Frequency: 75000
Velocity: 0,2325
Power: 48,7
Pulse duration: 0,0000001
Pass count: 1
Magnification: 10
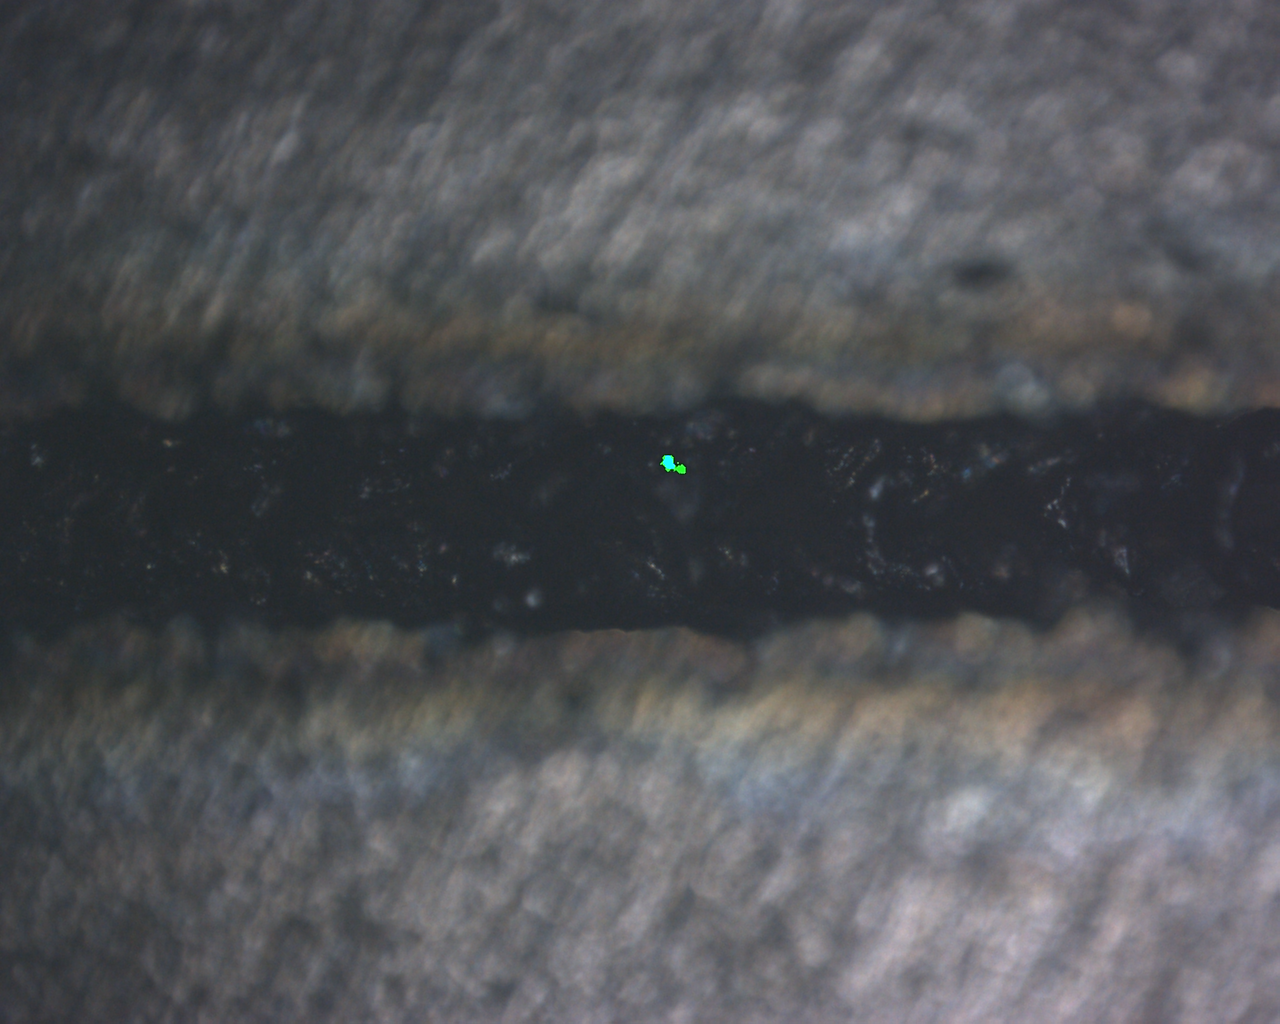
Measured width: 112.043
Other width: 101.543